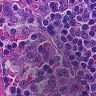
Metastatic tissue present: no